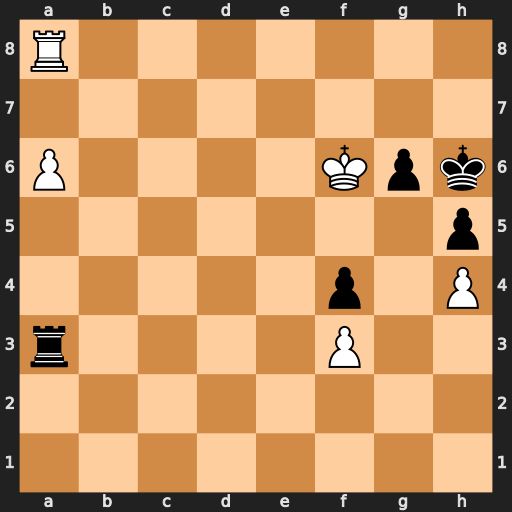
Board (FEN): R7/8/P4Kpk/7p/5p1P/r4P2/8/8
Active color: w
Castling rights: -
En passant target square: -
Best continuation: Rh8#